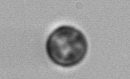
Label: Thalassiosira